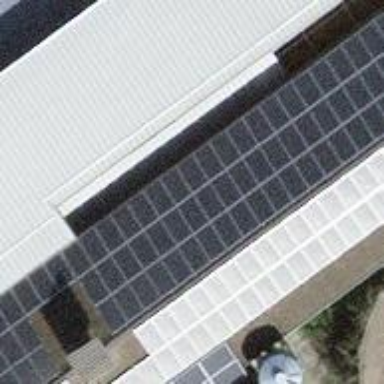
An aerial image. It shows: Solar power generator.